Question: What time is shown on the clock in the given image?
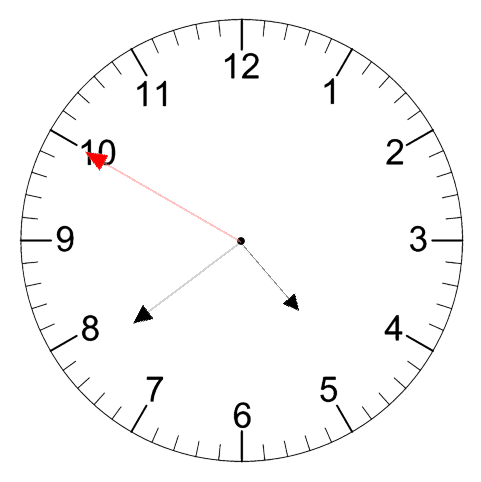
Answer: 04:38:50